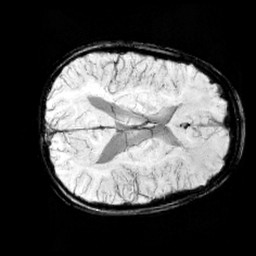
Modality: minIP
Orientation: axial
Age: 12
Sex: male
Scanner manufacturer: siemens
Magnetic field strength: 3 T
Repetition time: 0.027 s
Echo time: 0.02 s